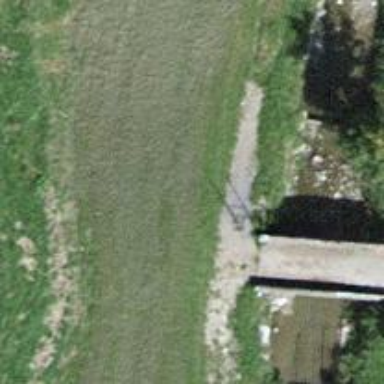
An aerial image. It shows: Path with unpaved surface that includes bridge.